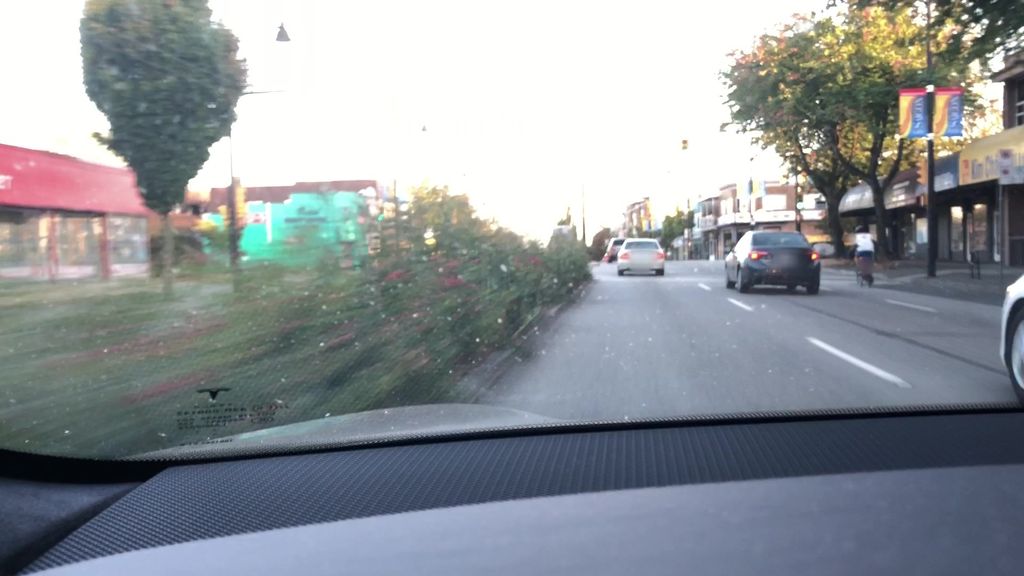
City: vancouver